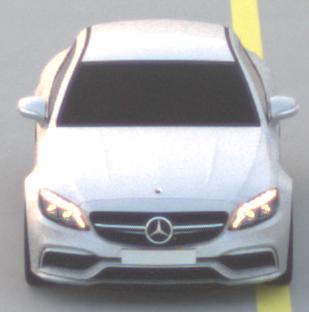
Make: Mercedes-Benz
Model: C 43 AMG
Detailed model: C-Class (205) AMG Limousine
Model produced from: 2016/10
Model produced until: 2018/04
Doors: 4
Color: white
Road condition: dry road
Daytime: dawn
Contrast: low contrast